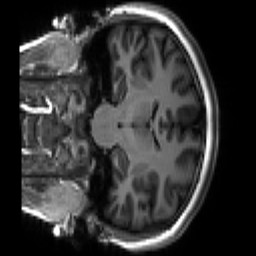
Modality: T1w
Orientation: coronal
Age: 18
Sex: female
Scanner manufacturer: siemens
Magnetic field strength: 3 T
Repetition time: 2.3 s
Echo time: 0.00267 s